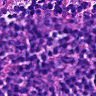
Metastatic tissue present: no